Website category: jobs
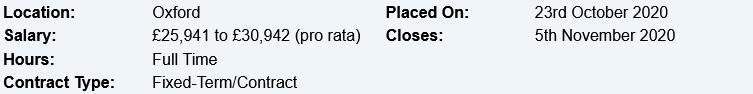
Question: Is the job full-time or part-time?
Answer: Full Time

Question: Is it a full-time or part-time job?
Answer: Full Time

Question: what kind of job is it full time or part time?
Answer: Full Time

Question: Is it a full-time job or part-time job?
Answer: Full Time

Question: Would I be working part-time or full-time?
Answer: Full Time

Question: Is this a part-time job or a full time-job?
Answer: Full Time

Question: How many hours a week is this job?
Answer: Full Time

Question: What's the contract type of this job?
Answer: Fixed-Term/Contract

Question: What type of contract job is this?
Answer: Fixed-Term/Contract

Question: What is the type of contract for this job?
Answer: Fixed-Term/Contract

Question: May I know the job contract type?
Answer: Fixed-Term/Contract

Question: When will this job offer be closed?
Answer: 5th November 2020

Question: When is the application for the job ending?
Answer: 5th November 2020

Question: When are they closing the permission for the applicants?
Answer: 5th November 2020

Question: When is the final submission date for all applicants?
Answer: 5th November 2020

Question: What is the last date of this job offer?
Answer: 5th November 2020

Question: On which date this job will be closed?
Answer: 5th November 2020

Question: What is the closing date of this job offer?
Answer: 5th November 2020

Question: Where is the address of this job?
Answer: Oxford

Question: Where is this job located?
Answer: Oxford

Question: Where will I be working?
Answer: Oxford

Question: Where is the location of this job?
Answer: Oxford

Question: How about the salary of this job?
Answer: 25,941 to 30,942 (pro rata)

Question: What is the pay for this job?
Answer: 25,941 to 30,942 (pro rata)

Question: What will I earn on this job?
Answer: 25,941 to 30,942 (pro rata)

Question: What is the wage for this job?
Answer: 25,941 to 30,942 (pro rata)

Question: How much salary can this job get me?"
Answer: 25,941 to 30,942 (pro rata)

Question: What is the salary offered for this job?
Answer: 25,941 to 30,942 (pro rata)

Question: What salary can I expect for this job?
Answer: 25,941 to 30,942 (pro rata)

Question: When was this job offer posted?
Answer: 23rd October 2020

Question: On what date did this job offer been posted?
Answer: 23rd October 2020